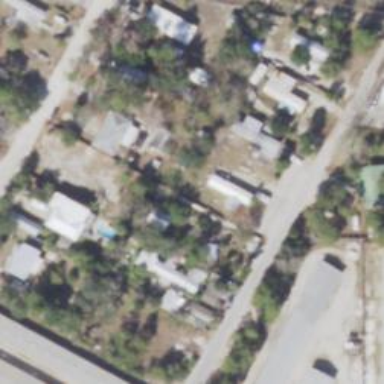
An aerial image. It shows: Residential area designated as trailer park.